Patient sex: M
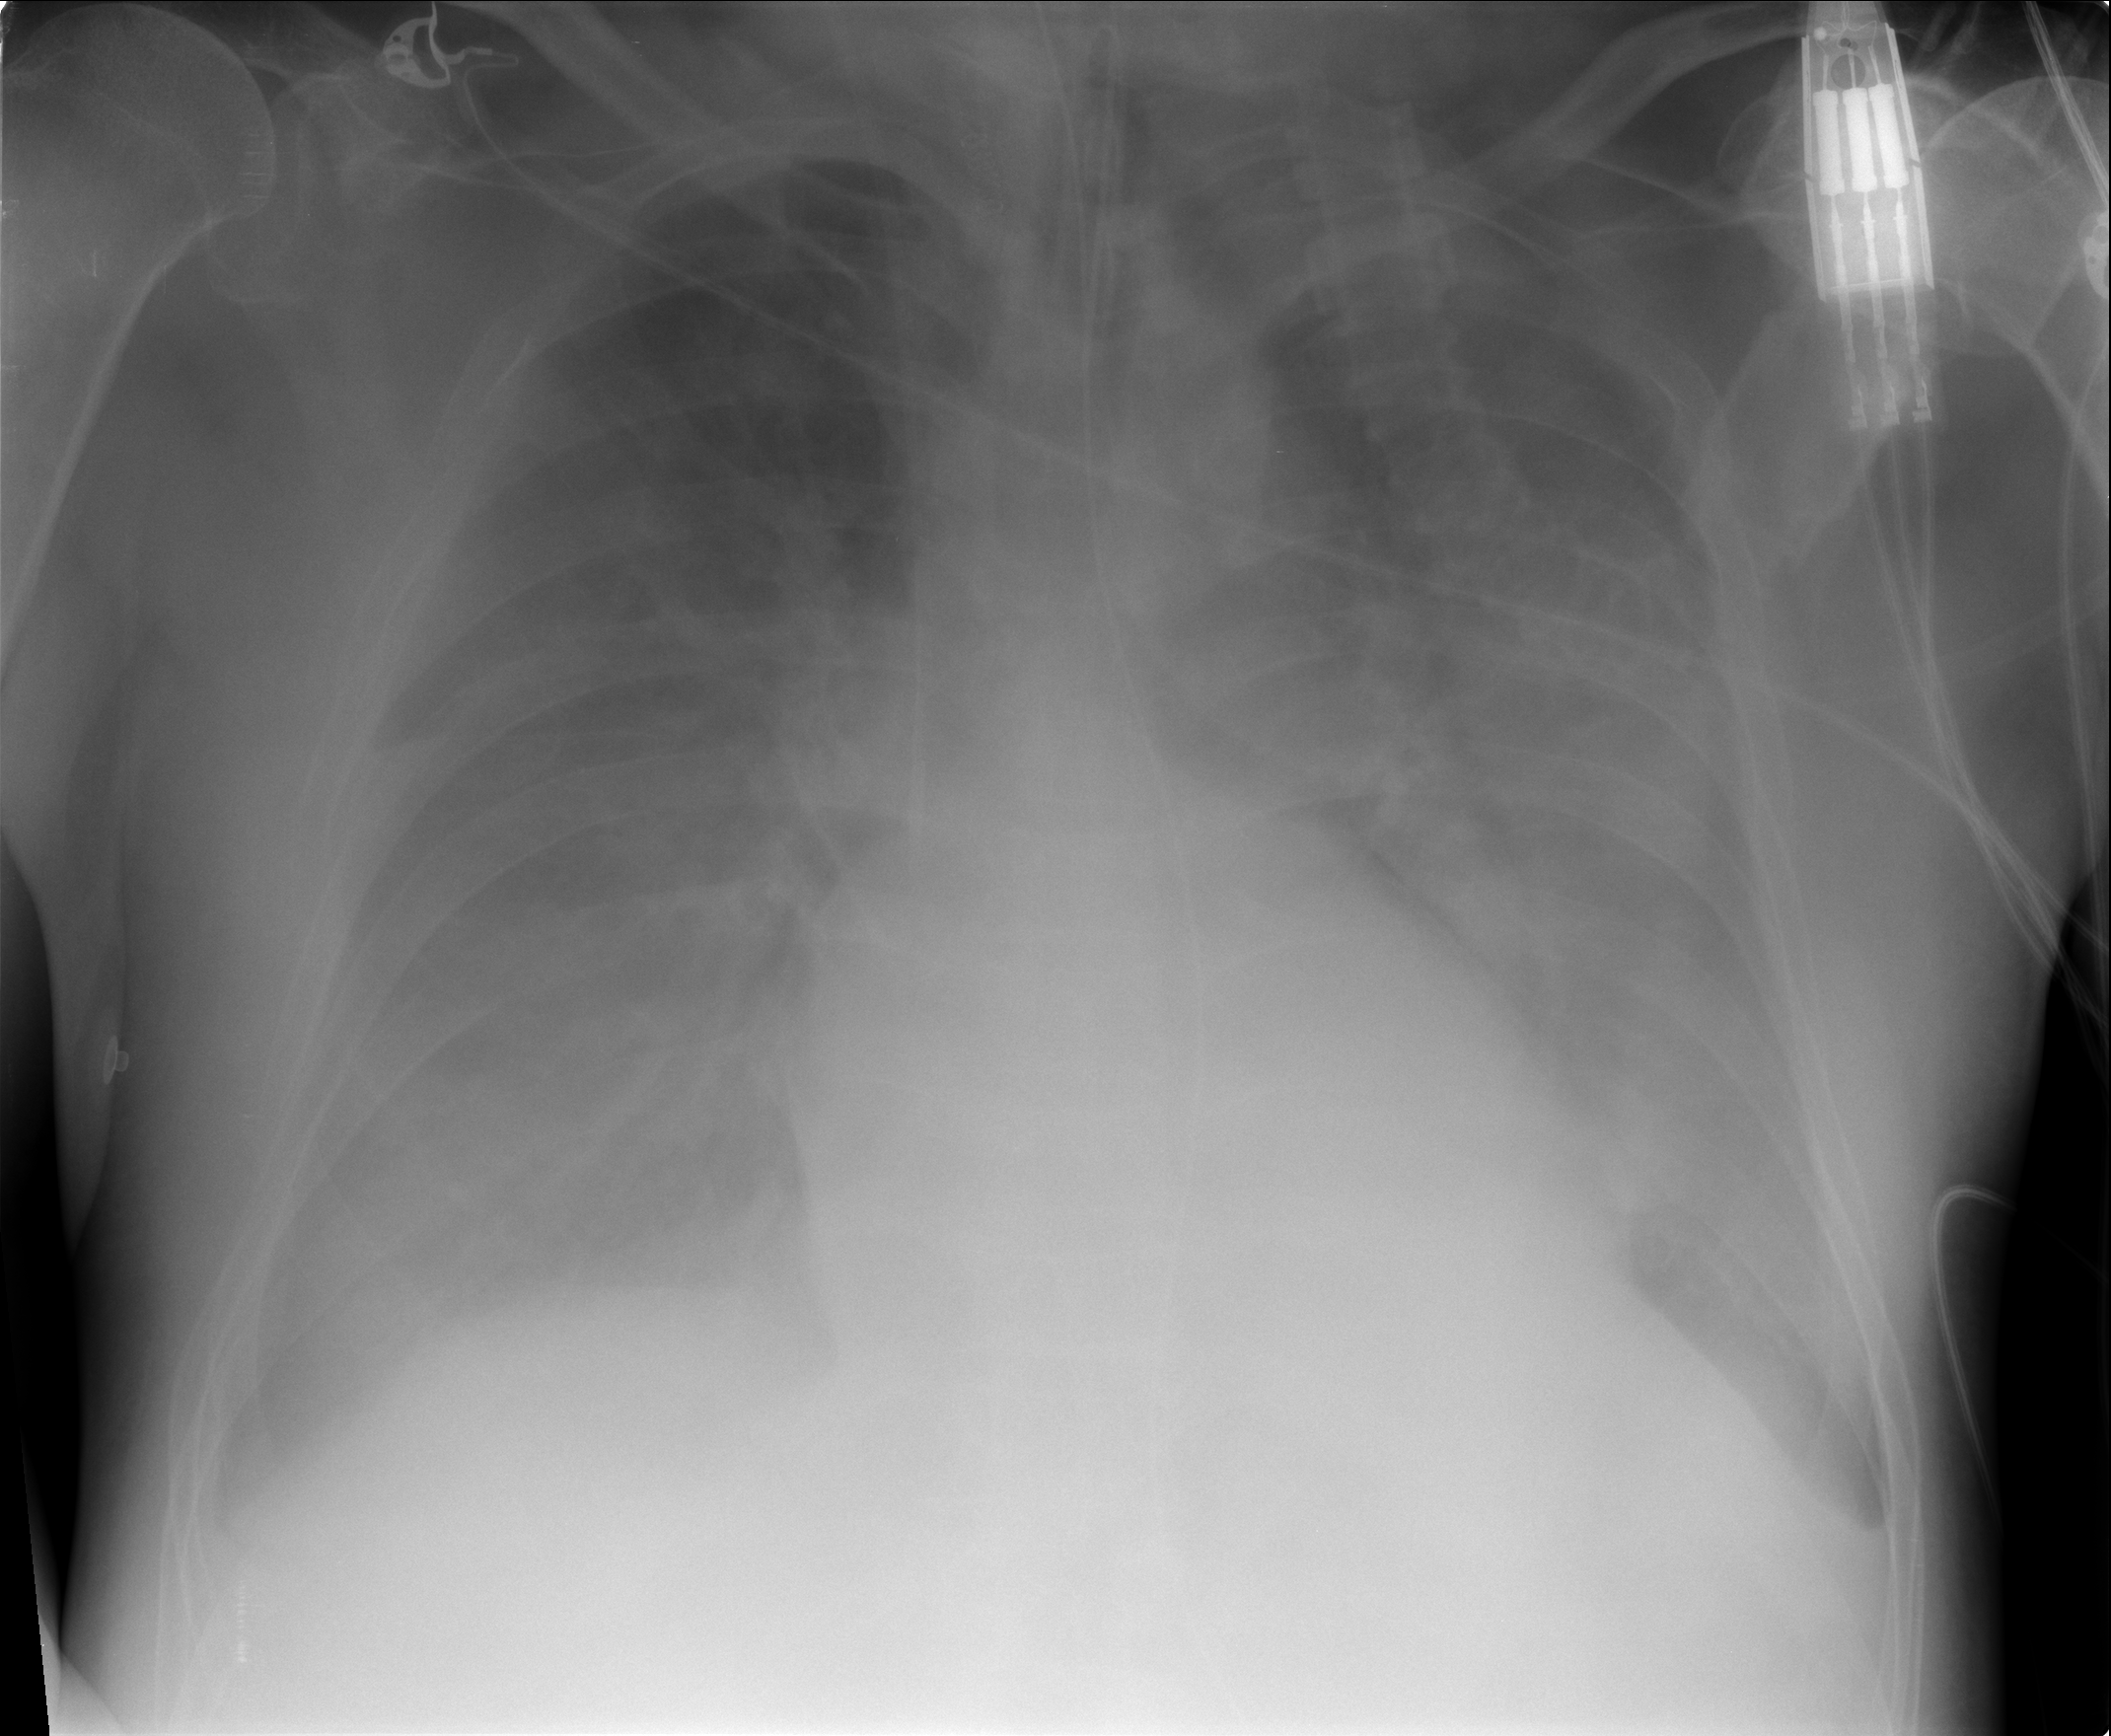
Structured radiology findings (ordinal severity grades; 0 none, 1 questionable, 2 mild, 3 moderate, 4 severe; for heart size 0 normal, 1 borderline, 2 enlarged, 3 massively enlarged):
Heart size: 0
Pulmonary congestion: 3
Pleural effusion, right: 3
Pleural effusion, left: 3
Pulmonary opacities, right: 0
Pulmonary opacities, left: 0
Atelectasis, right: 2
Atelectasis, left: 2